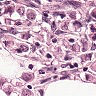
Metastatic tissue present: yes